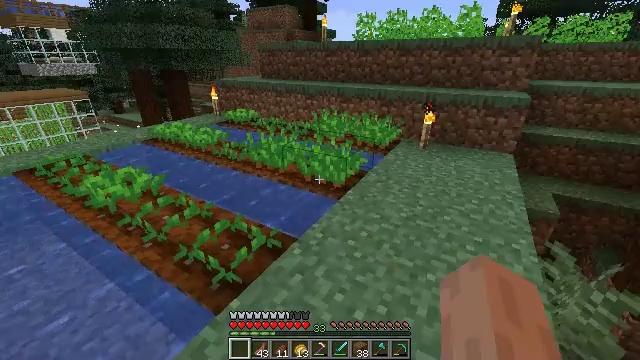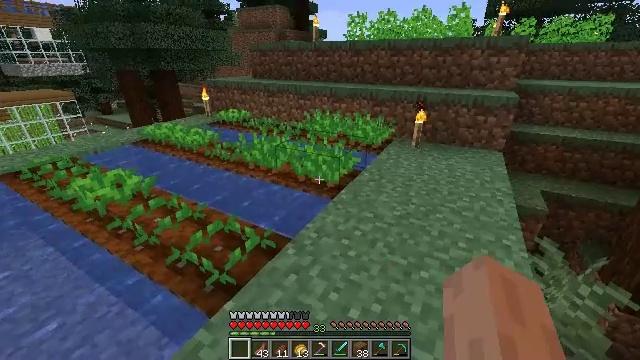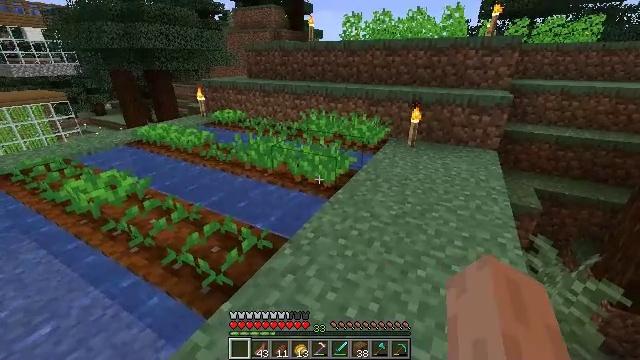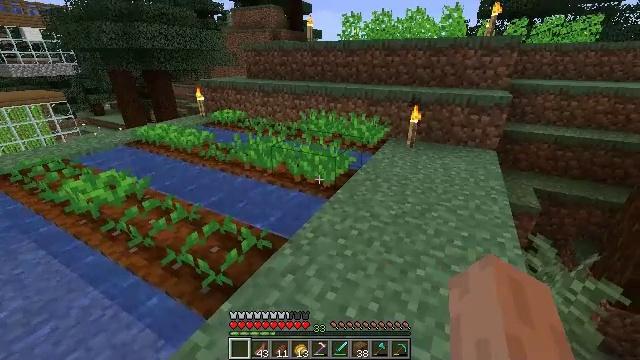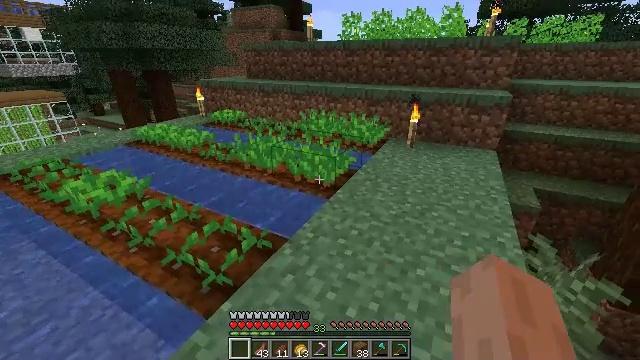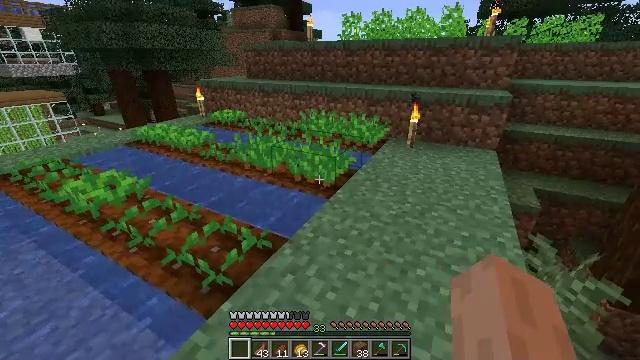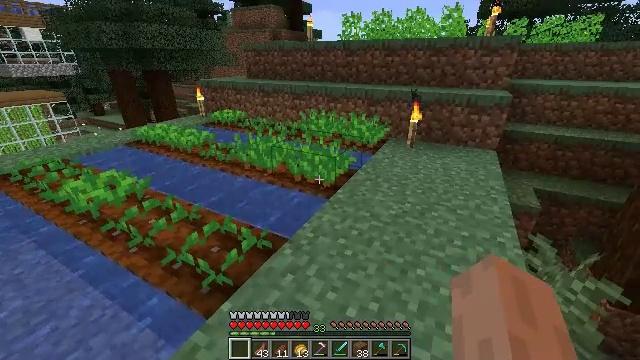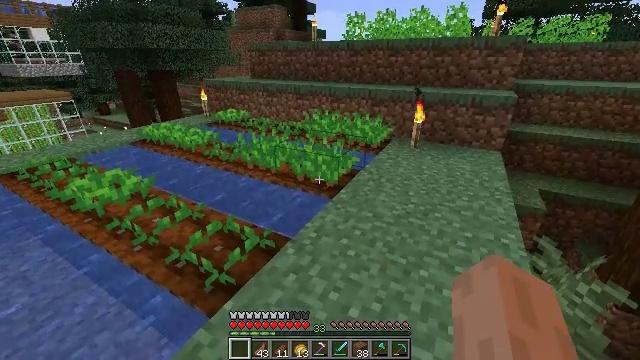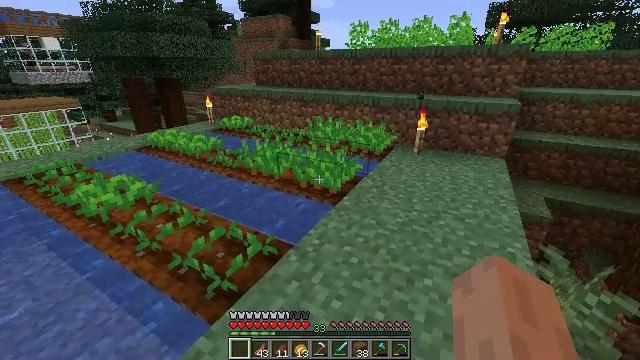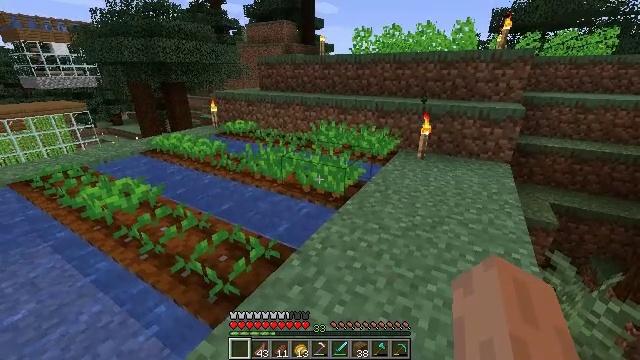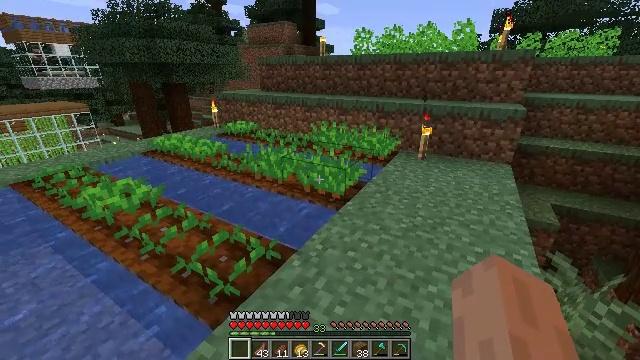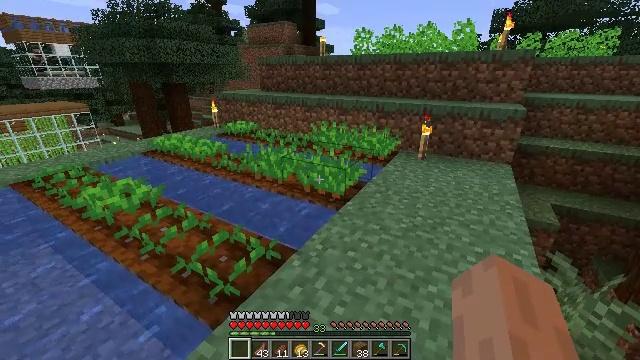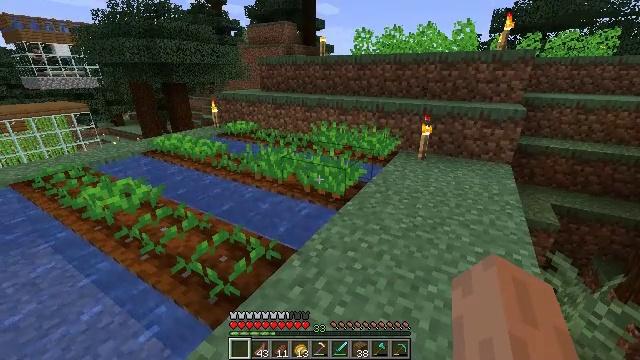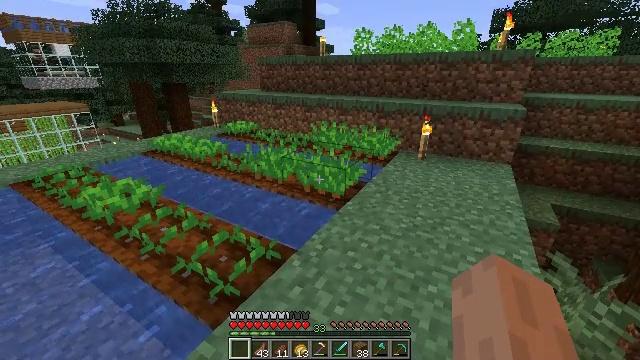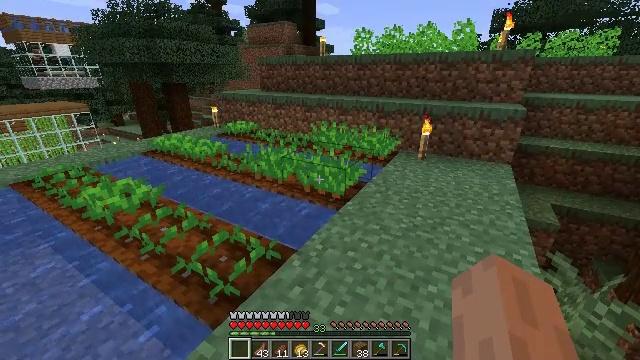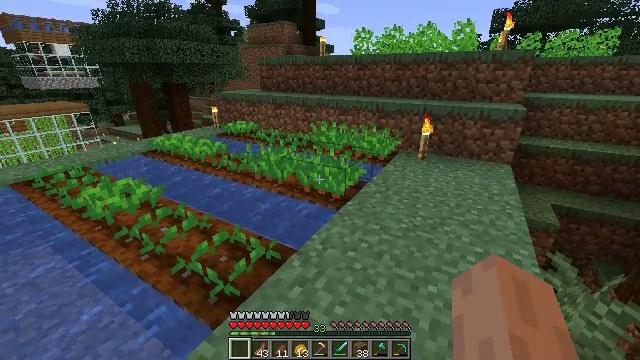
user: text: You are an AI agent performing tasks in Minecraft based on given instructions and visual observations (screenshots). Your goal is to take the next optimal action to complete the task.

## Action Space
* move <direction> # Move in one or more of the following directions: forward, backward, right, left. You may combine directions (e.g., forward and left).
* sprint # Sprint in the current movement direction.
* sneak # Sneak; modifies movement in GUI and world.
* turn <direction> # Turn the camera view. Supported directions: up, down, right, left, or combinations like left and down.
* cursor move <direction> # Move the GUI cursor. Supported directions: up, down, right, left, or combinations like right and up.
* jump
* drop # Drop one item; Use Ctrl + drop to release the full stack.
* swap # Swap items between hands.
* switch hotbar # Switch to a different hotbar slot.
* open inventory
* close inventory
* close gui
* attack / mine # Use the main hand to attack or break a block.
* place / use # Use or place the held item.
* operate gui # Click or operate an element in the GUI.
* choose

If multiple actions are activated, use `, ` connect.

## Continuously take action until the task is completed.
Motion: motion action
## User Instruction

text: Gather beetroots by breaking the plants.
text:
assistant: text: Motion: turn right
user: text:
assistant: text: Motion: no_op
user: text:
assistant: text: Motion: no_op
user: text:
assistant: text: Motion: no_op
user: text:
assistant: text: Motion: no_op
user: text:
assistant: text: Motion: no_op
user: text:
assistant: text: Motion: no_op
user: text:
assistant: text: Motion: turn up
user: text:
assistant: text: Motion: no_op
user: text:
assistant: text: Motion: no_op
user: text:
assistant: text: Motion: no_op
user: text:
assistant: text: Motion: no_op
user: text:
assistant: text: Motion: no_op
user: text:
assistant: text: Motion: no_op
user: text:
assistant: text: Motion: no_op
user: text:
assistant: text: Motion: no_op
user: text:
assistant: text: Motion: no_op
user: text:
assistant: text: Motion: no_op
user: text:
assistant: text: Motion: no_op
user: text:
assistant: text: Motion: no_op
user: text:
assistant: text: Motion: no_op
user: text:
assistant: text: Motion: no_op
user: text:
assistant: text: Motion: turn right
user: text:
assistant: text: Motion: turn right
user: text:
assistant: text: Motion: move forward, turn right and up
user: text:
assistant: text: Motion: move forward, turn right and up
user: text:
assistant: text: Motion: move forward, turn up
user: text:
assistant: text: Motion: move forward, turn left
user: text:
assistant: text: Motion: move forward, turn left
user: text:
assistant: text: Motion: move forward, sprint, turn left